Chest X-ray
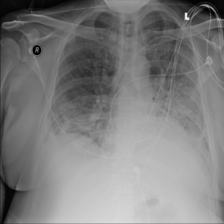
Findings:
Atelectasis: negative
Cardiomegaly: negative
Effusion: negative
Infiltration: negative
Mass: negative
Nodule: negative
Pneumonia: negative
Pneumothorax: negative
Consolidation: negative
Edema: negative
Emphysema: negative
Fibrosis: negative
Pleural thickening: negative
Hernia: negative